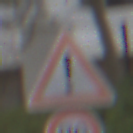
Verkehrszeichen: Gefahrenstelle
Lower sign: Geschwindigkeit70
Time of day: Midday
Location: Outdoor (Urban)
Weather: Overcast
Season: NotSpecified
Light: Natural